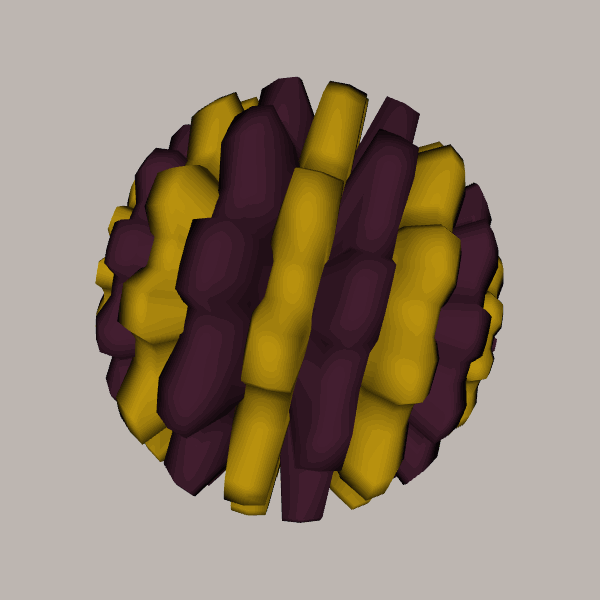
Background: light